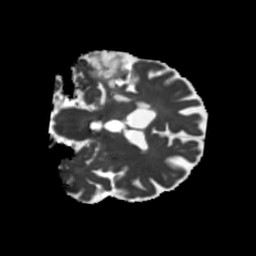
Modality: MD
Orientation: coronal
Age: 74
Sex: male
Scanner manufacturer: siemens
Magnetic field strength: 3 T
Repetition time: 5.25 s
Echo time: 0.08 s